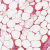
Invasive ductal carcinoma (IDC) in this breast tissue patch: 0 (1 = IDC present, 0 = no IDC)